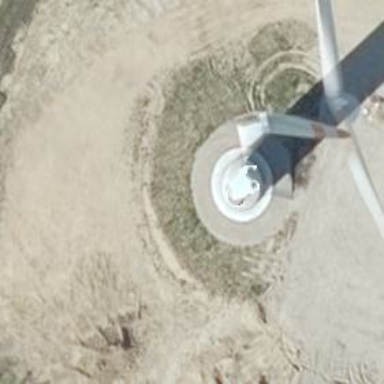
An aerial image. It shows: Wind generator of the horizontal axis type made by Vestas.